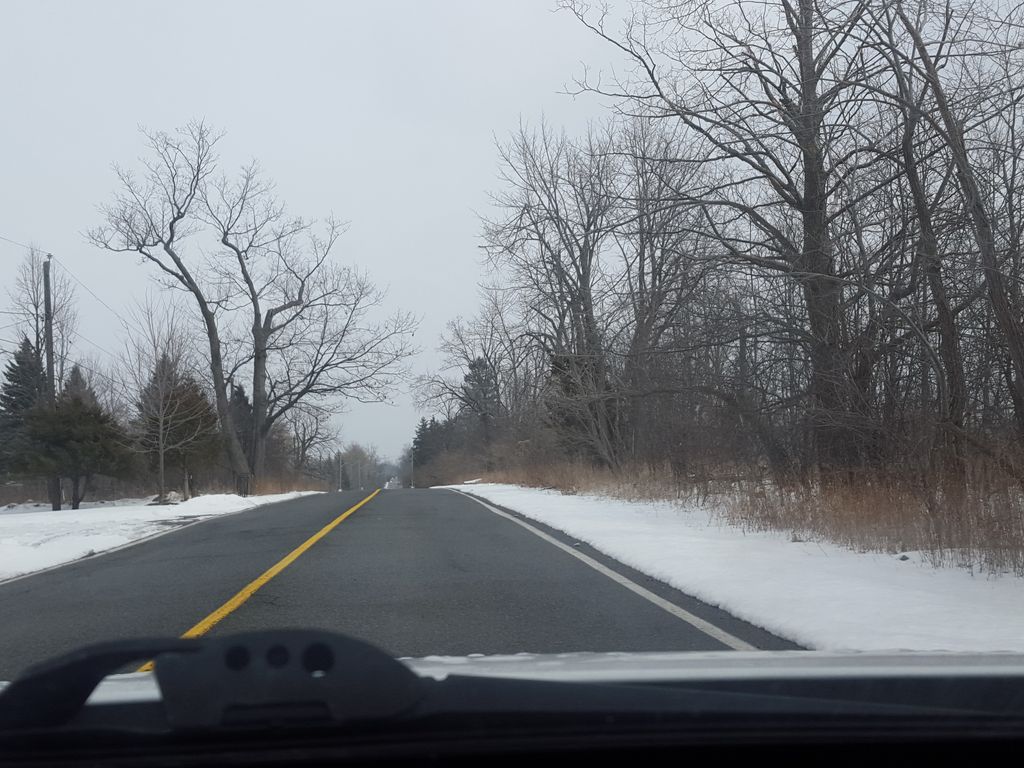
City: toronto